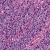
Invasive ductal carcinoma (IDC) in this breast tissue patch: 1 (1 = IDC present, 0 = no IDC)